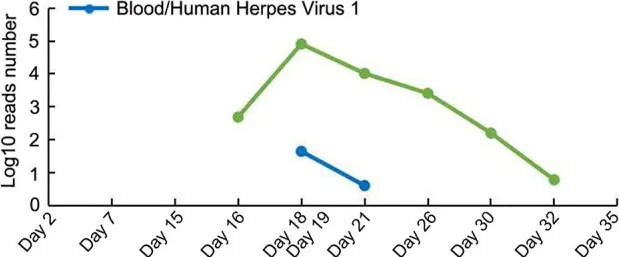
mNGS detection and anti HHV-1 therapy. Acyclovir: 0.5 g intravenous every 8 h from Day 19 to Day 35.
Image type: chart (chart)